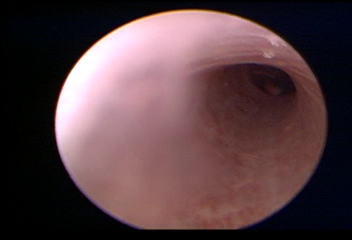
Modality: WLC
Class: Normal mucosa
Bladder cancer association: No